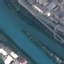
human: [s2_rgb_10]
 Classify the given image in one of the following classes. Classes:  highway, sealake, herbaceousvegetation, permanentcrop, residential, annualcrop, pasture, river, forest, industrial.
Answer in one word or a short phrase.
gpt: River